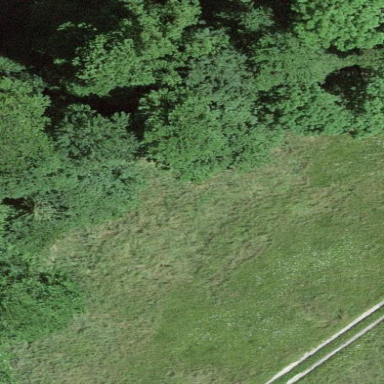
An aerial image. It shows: Forest area.